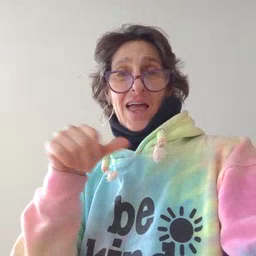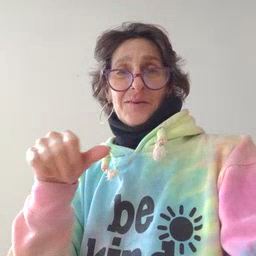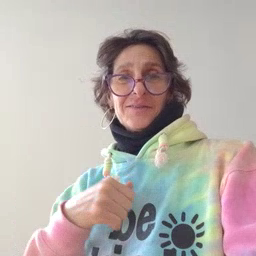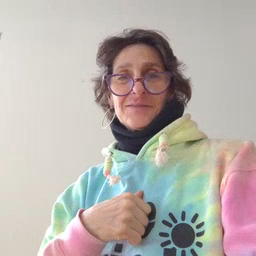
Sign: carrot